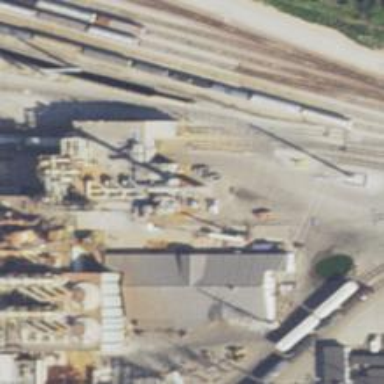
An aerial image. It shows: Rail spur service.